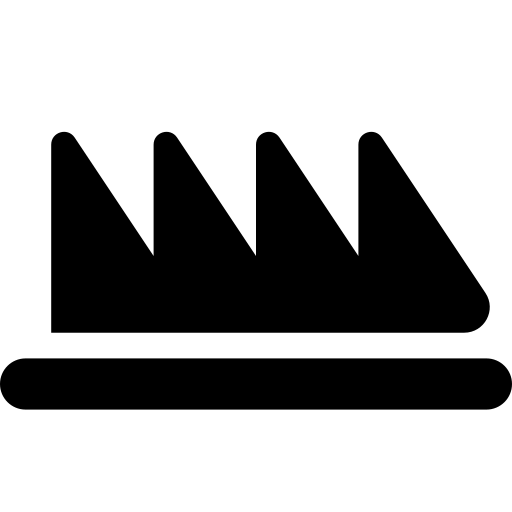
Tags: icon, FontAwesome, fa-icon, solid, road, spikes